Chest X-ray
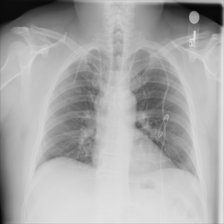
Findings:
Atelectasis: negative
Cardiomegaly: negative
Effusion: negative
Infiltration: negative
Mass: negative
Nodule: negative
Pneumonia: negative
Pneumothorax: negative
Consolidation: negative
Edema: negative
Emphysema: negative
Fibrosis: negative
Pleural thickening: negative
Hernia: negative